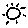
Label: sun